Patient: sex M, age 37
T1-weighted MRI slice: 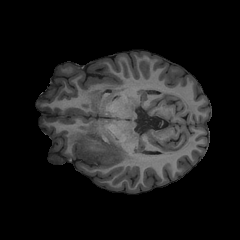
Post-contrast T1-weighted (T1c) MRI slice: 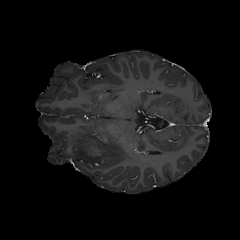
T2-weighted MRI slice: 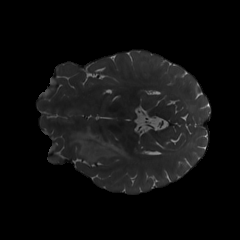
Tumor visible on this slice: yes
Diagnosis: Astrocytoma, IDH-mutant
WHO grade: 4